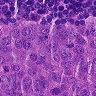
Metastatic tissue present: yes